Question: In my application I want the user to be able to hold to apply certain modifications to mouse actions. Like instead of scrolling vertically when using the mouse wheel, the view would scroll horizontally (while is being held).
This works great, but after releasing , my control no longer has focus. When I press , I can see why. The window menu got the focus because I pressed .

How do I prevent this from happening?
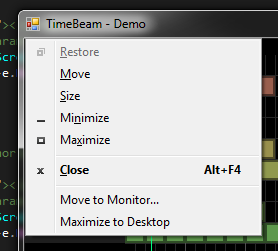
Answer: Fixing this isn't so easy, you need to prevent the WM_SYSKEYDOWN message from reaching the default window procedure. That's only practical by filtering it before it reaches the control with the focus. That's possible by having your form implement the IMessageFilter interface. Like this:
'''
public partial class Form1 : Form, IMessageFilter {
public Form1() {
InitializeComponent();
Application.AddMessageFilter(this);
}
protected override void OnFormClosed(FormClosedEventArgs e) {
Application.RemoveMessageFilter(this);
base.OnFormClosed(e);
}
public bool PreFilterMessage(ref Message m) {
// Trap WM_SYSKEYUPDOWN message for the ALT key
if ((Keys)m.WParam.ToInt32() == Keys.Menu) {
if (m.Msg == 0x104) { AltKeyPressed = true; return true; }
if (m.Msg == 0x105) { AltKeyPressed = false; return true; }
}
return false;
}
private bool AltKeyPressed;
}
'''
Beware of the many side effects, it stops a menu behaving normally and shortcut keystrokes that use Alt are not going to work anymore. Do consider using Ctrl or Shift instead.